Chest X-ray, PA view. Patient: 39 years old, sex F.
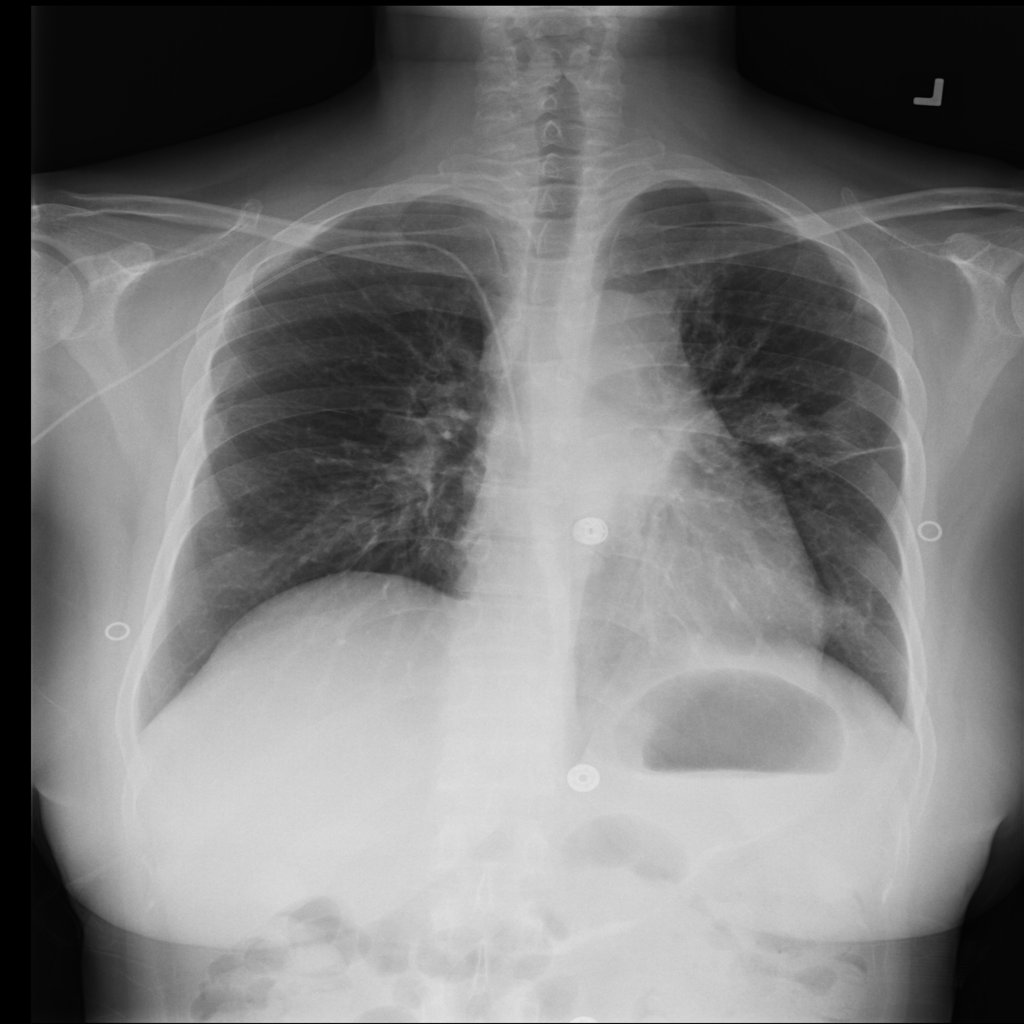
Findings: Infiltration